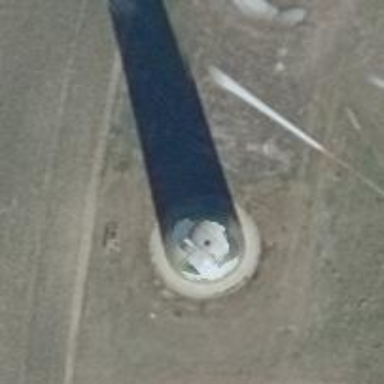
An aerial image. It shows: Wind generator powered by horizontal-axis wind turbine.